Question: I have a problem when making a wordpress theme integrated with woocommerce like cannot show "add to cart" button when hovering a cursor in product box and only show when hovering a cursor to bottom in product box like GIF below:

'''
.woocommerce ul.products li.product .button {
margin: 1em 0 3px 0.3em;
}
.woocommerce a.button {
/* font-size: 100%; */
/* margin: 0; */
/* line-height: 1; */
/* cursor: pointer; */
position: relative;
font-family: inherit;
text-decoration: none;
overflow: visible;
padding: 0.618em 1.75em;
font-weight: 700;
/* border-radius: 3px; */
/* left: auto; */
color: transparent;
background-color: transparent;
/* border: 0; */
/* white-space: nowrap; */
/* display: inline-block; */
/* background-image: none; */
/* box-shadow: none; */
/* -webkit-box-shadow: none; */
/* text-shadow: none; */
}
.woocommerce a.button:hover {
background-color: #f37020;
text-decoration: none;
color: #fff;
background-image: none;
}
.woocommerce ul.products li:hover {
border: 3px solid;
border-color: #f37020;
}
'''
How I can fix it?
Its my URL link: <URL>
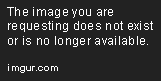
Answer: Obviously your "add to cart" button is only displaying when you hover the lower part of the box. That indicates only the bottom area is linked. Your "a" element might need to be "display:block" so it covers the entire block inside the brown rule. Hard to tell without seeing the actual site. Can you post URL?
AFTER EXAMINING YOUR CODE, HERE IS WHAT IS HAPPENING
The add-to-cart link is there, even when not hovered.
You do not see it b/c the CSS includes:
'''
color: transparent;
background-color: transparent;
'''
I would remove those parameters so the button is visible in gray and white. Looks nice and tells the user where to click to purchase the item.
You still have the hover effect that changes the button color to brown, but now the user clearly sees where to put their cursor.
If you want the button 'hidden' until the box is hovered, and then turn brown when hovering the box, add this to your CSS:
'''
li:hover a.add_to_cart_button {
background-color: #f37020;
text-decoration: none;
color: #fff;
background-image: none;
}
'''